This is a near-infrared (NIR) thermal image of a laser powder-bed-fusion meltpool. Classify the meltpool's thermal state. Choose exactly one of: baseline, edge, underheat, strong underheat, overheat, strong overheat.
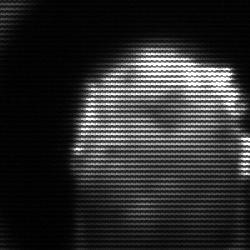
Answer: baseline